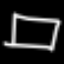
Label: square